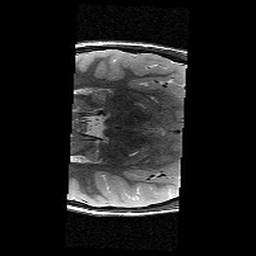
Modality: T2w
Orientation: axial
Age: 11
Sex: female
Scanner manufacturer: siemens
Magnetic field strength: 3 T
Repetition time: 9.23 s
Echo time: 0.067 s